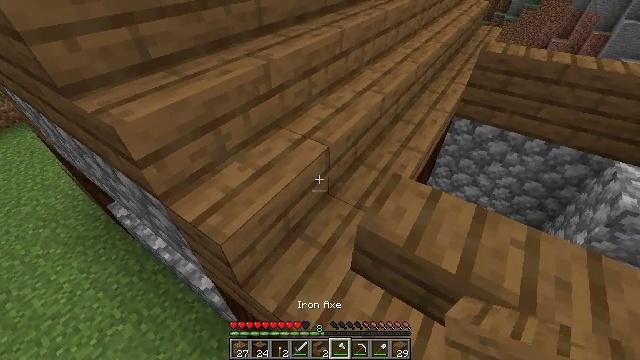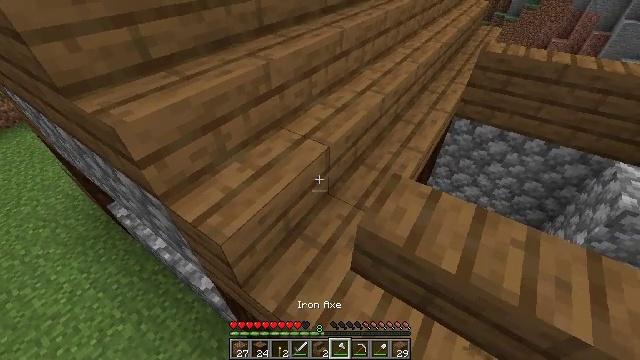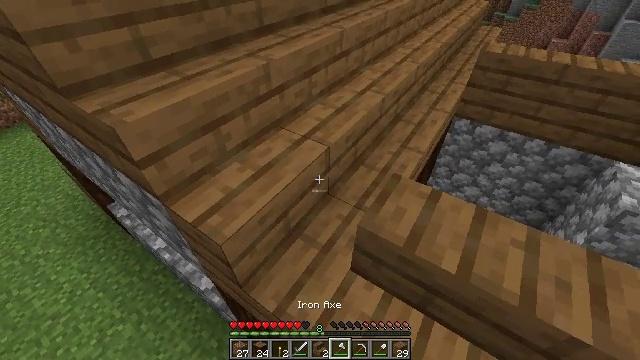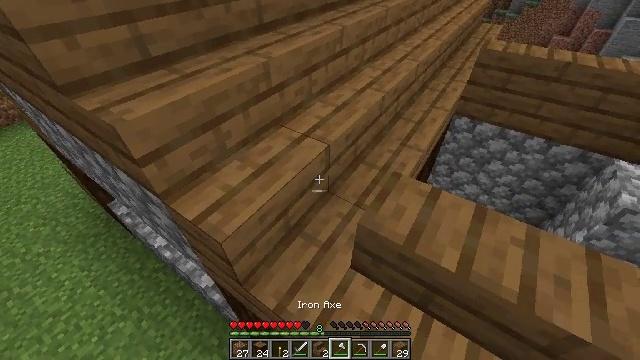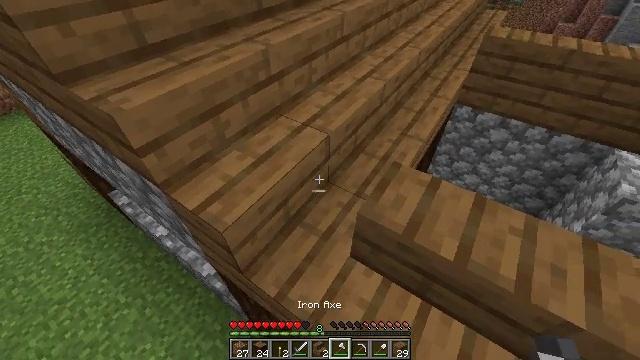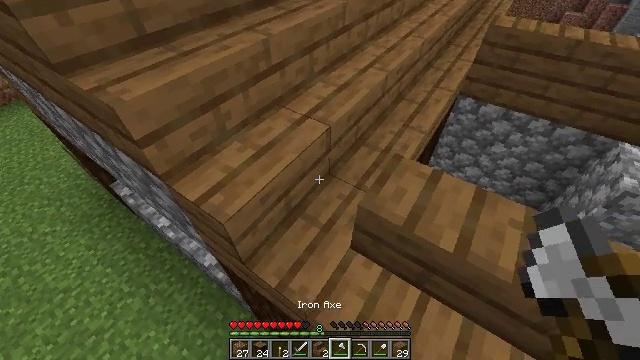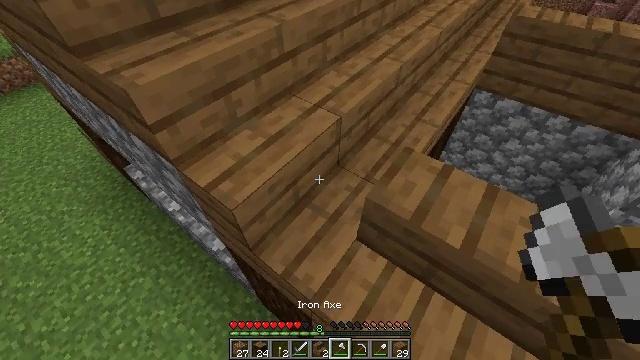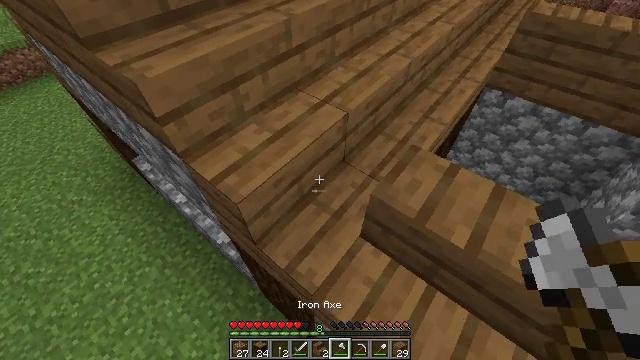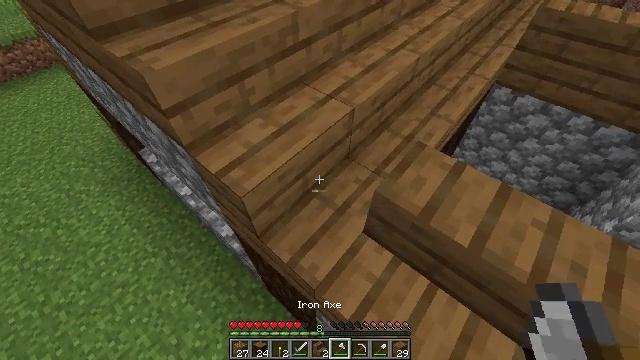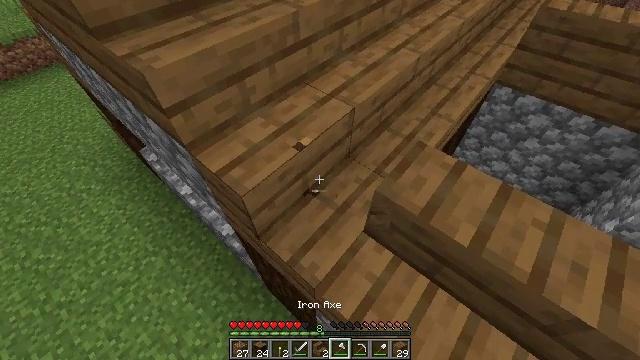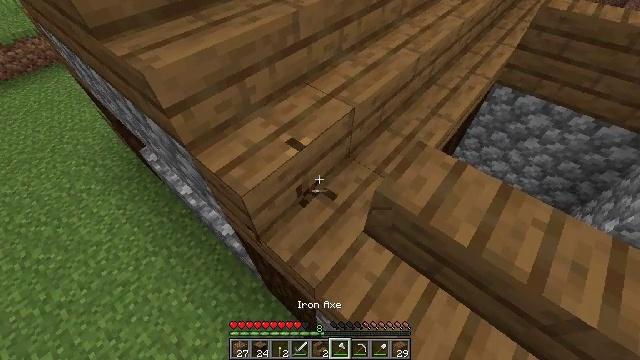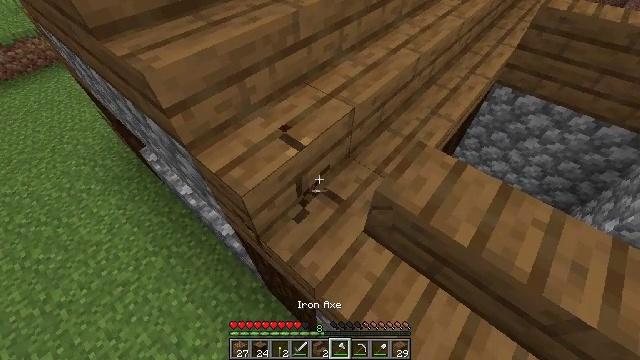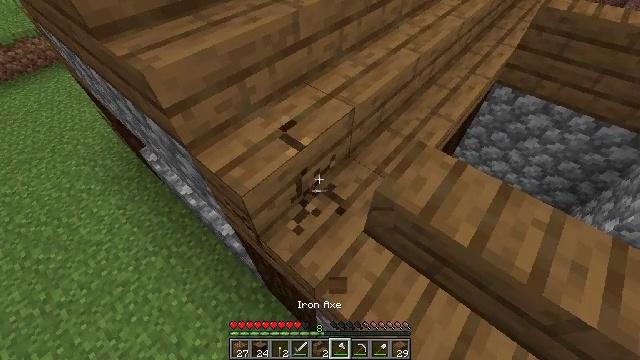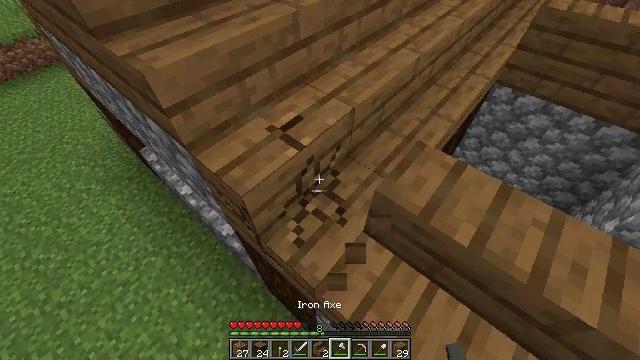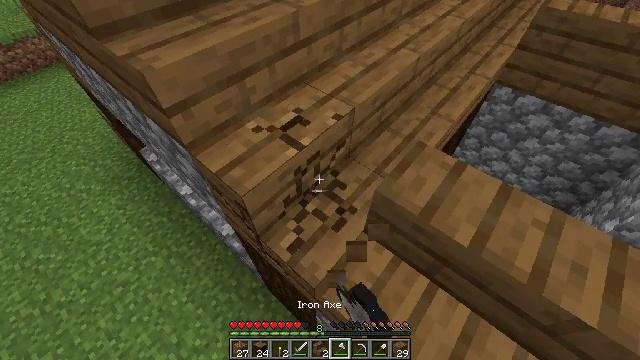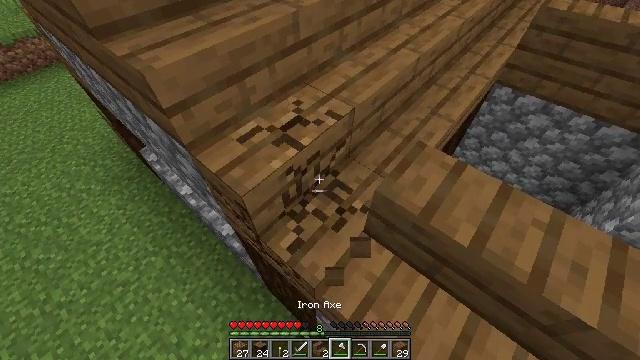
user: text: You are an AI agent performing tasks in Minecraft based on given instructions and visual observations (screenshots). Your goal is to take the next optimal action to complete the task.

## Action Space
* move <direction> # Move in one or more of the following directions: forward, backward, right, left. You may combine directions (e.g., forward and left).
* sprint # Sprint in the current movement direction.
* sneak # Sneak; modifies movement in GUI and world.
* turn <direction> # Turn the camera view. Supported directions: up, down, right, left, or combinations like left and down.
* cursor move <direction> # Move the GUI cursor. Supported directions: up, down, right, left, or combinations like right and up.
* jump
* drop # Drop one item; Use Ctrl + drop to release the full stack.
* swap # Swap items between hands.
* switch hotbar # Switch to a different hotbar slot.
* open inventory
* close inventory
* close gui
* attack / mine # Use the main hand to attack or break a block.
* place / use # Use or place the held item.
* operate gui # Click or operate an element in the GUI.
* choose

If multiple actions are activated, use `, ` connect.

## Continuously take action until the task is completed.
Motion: motion action
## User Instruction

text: Break the spruce stairs for wood.
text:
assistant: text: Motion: no_op
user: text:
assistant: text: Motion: no_op
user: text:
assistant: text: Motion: no_op
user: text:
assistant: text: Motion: turn down
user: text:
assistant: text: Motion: turn down
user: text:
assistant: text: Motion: turn left and down
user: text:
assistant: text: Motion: turn left
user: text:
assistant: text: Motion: turn left and down
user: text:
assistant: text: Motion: attack / mine
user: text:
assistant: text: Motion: attack / mine
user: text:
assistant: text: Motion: attack / mine
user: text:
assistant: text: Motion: attack / mine
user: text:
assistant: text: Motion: attack / mine
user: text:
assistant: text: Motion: attack / mine
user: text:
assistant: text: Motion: attack / mine
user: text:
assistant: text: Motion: attack / mine
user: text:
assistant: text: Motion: attack / mine
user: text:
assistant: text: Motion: attack / mine
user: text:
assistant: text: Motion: attack / mine
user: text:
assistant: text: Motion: attack / mine
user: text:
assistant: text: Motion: attack / mine
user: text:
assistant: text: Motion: no_op
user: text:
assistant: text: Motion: no_op